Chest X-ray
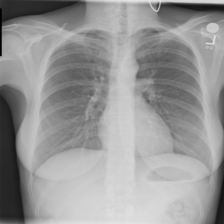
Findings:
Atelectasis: negative
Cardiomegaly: negative
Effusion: negative
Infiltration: negative
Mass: negative
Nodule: negative
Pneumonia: negative
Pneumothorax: negative
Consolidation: negative
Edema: negative
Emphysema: negative
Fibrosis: negative
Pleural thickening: negative
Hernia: negative